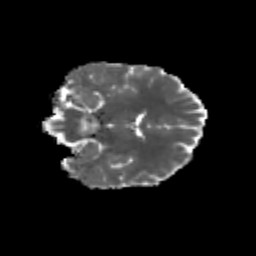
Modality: MD
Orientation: coronal
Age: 31
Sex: female
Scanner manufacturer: siemens
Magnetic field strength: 3 T
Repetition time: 3.5 s
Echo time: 0.113 s